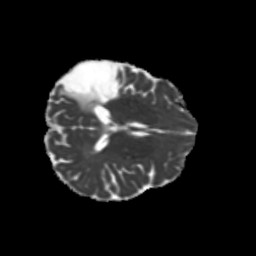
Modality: MD
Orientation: axial
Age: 59
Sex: female
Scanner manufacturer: siemens
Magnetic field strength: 3 T
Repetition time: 5.25 s
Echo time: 0.08 s